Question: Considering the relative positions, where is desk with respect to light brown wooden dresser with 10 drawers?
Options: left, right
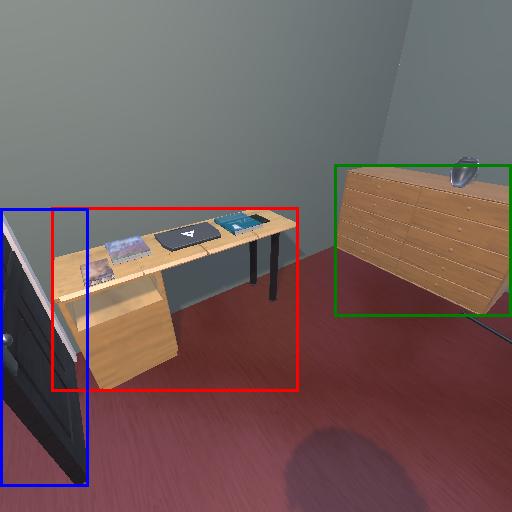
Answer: left